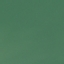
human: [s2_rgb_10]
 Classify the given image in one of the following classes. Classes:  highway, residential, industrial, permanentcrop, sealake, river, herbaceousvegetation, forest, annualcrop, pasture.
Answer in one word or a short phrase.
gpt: SeaLake